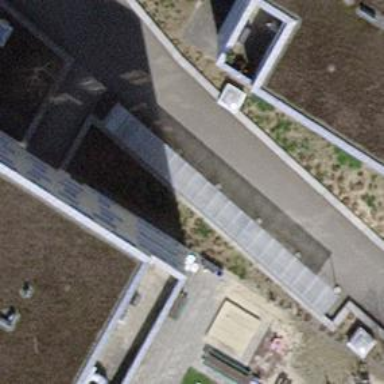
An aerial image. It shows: Bicycle parking area with wall loops for securing bikes.